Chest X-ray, PA view. Patient: 44 years old, sex M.
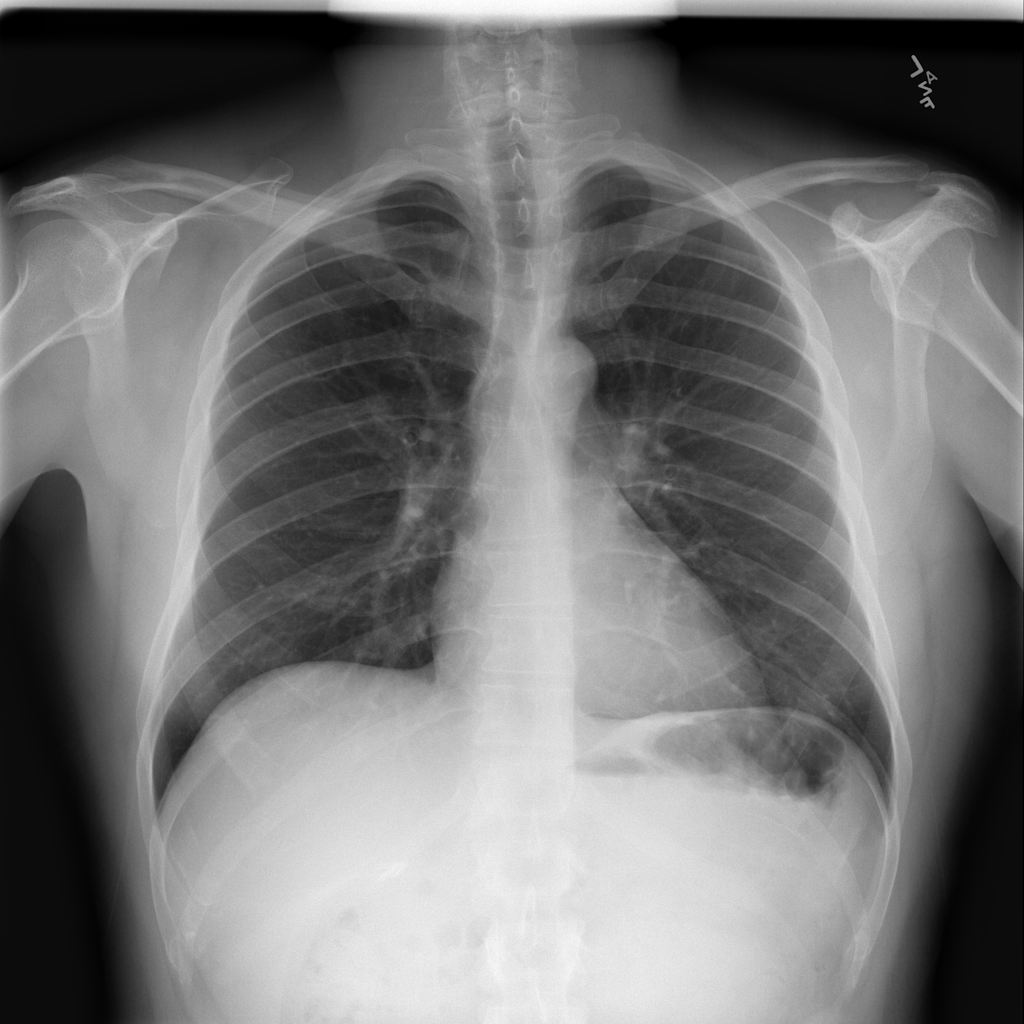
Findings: No Finding